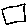
Label: square